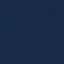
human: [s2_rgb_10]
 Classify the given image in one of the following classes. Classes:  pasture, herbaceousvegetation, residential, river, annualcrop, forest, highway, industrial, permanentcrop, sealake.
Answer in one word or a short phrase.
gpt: SeaLake